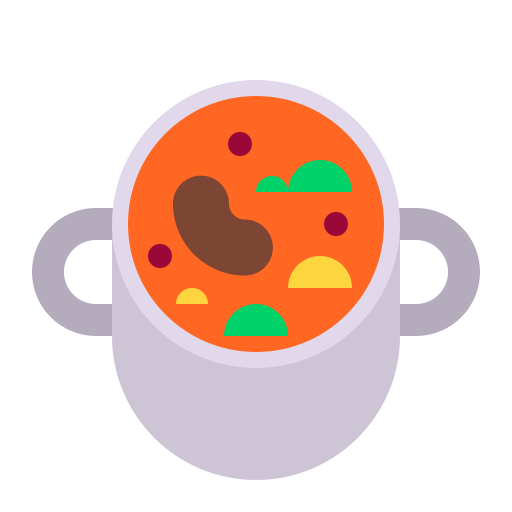
pot of food flat